Question: Imagine a simple UIView like the blue full width container below. It contains a red box and a yellow box.

The red and yellow boxes are inset from the container by 10px (I know it doesn't look like it in the image. Forgive my rubbish artwork). I can achieve this by setting a Left constraint on the Yellow box in relation to the UIView (Blue) with a constant of 10.0.
However is this correct? Should I be using the LayoutMargins property or the XXXXMargin layout attributes? Many of the example I have seen simple offset from the left or right
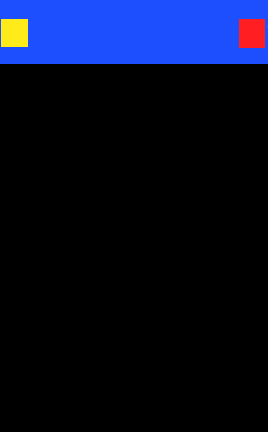
Answer: Layout relative to margins is an iOS 8-only feature, and the examples that you see where constraints are set as simple offsets are probably pre-iOS 8. If you're targeting iOS 8 only, then definitely use the margins. To do so, set the 'layoutMargins' property of the blue container to be 'UIEdgeInsetsMake(0, 10, 0, 10)' to pad the left and right edges by 10, or set the 'NSLayoutAttributeLeftMargin' and 'NSLayoutAttributeRightMargin' attributes, and then constrain your yellow and red boxes to those margins. See <URL> for more details.